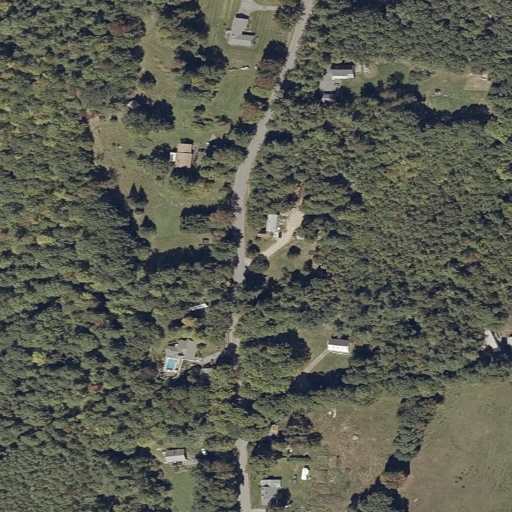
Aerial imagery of mountain in Maine named Warren Hill containing mixed forest, deciduous forest, open development, pasture, low intensity development, evergreen forest, and medium intensity development